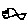
Label: fish